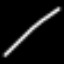
Label: line